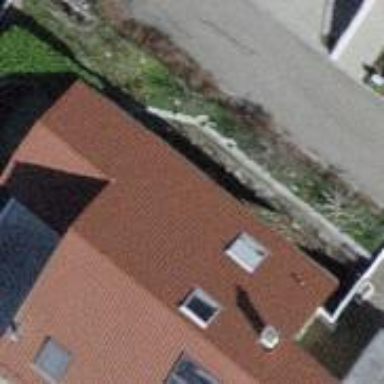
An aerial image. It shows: Building with tiled roof.